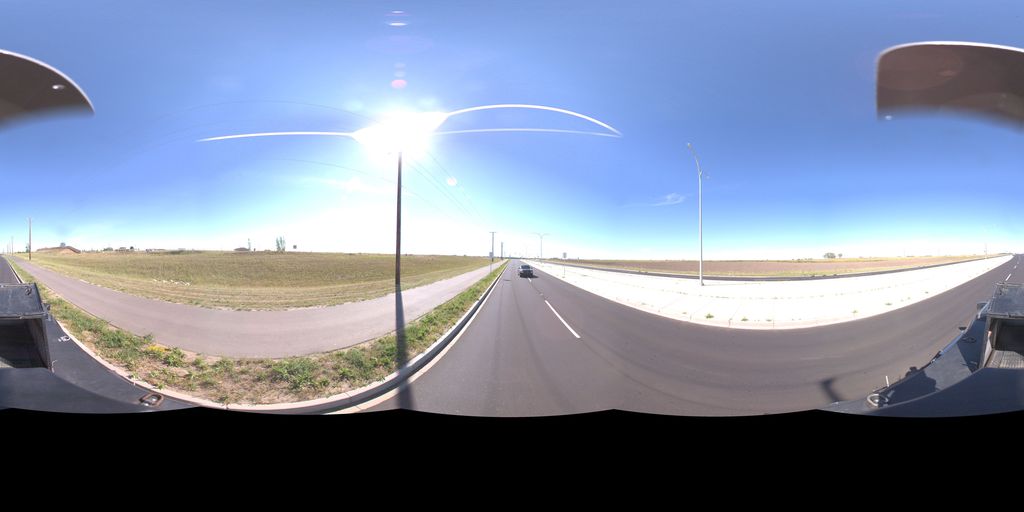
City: saskatoon